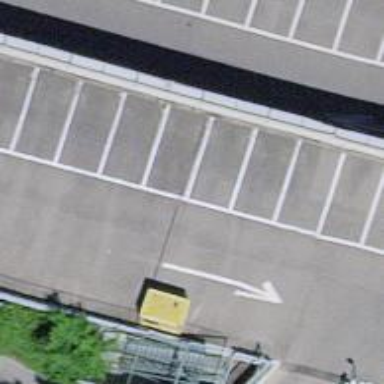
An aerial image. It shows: Charging station.